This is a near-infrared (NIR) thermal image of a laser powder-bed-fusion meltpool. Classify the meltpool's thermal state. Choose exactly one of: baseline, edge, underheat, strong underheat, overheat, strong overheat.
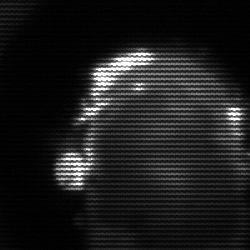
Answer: baseline